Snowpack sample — Loveland Pass, Silver Plume, Colorado, USA (12/14/25, 10:50 AM MST)
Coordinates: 39.664, -105.882
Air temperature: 36 °F
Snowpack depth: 67 cm
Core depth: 10 cm
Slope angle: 6°, slope face: 326°
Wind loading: low
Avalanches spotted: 0
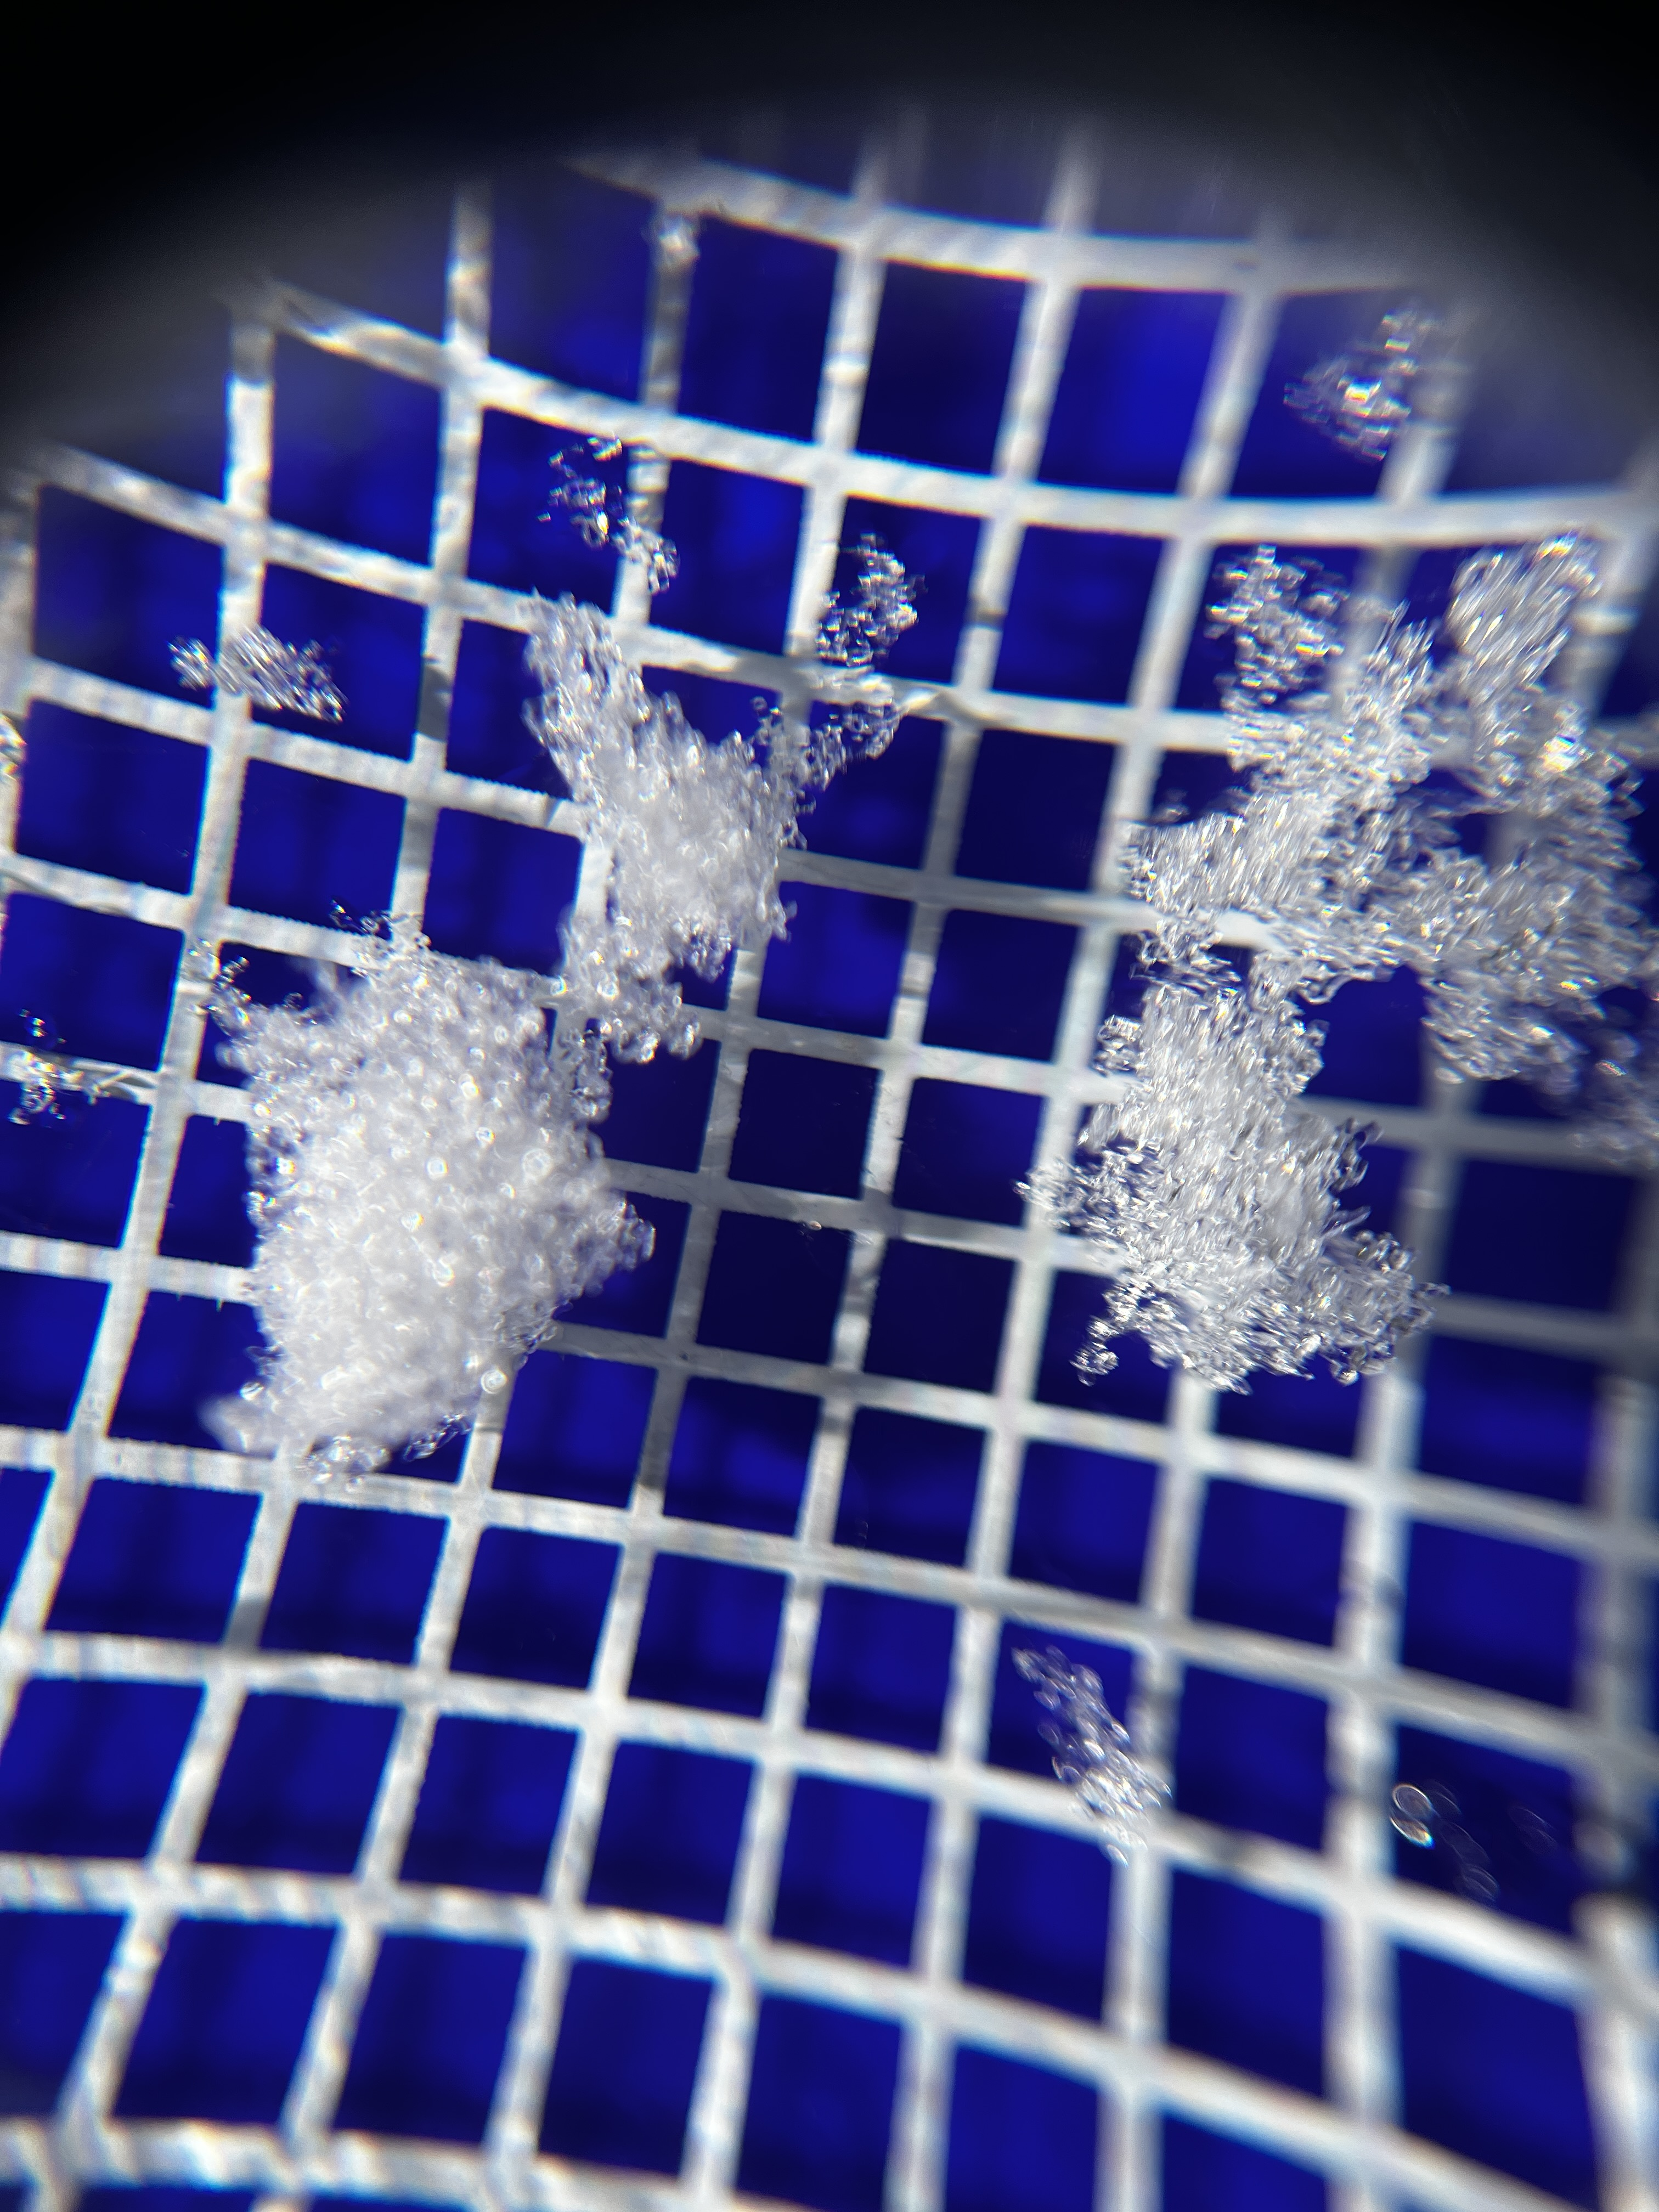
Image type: magnified_profile
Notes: No avalanches spotted, very late start to the season with minimal snowpack